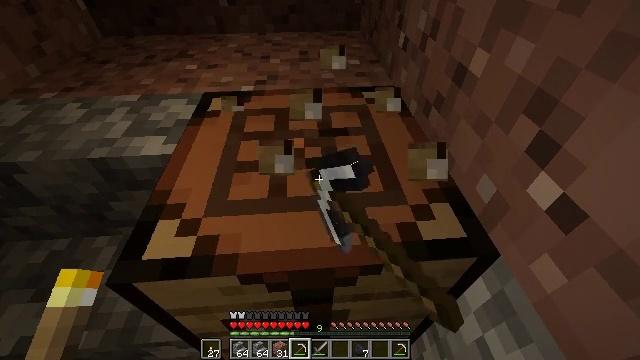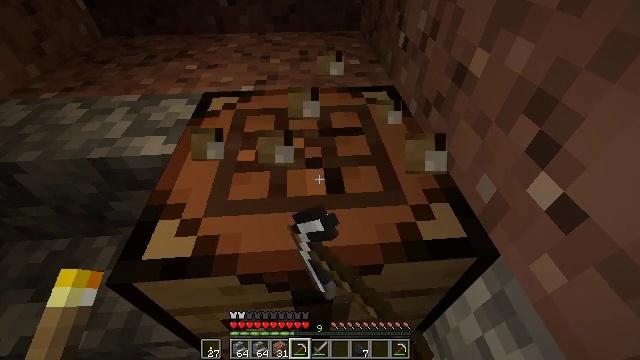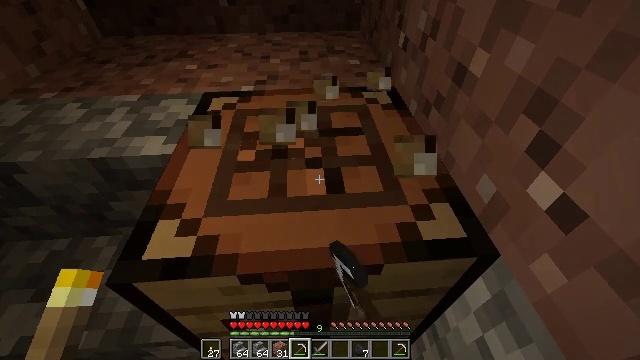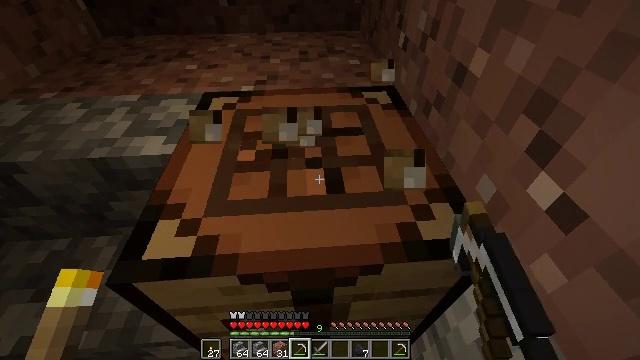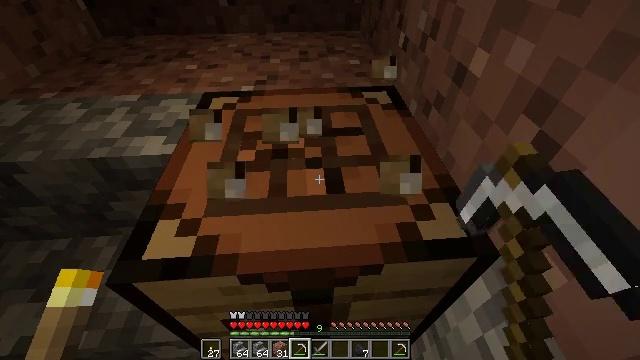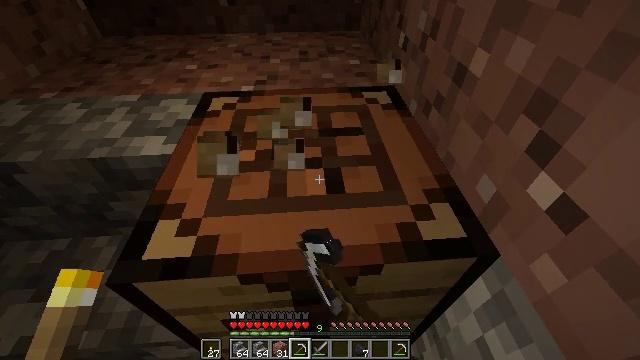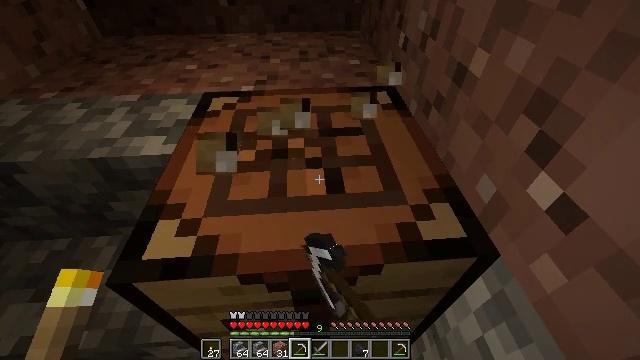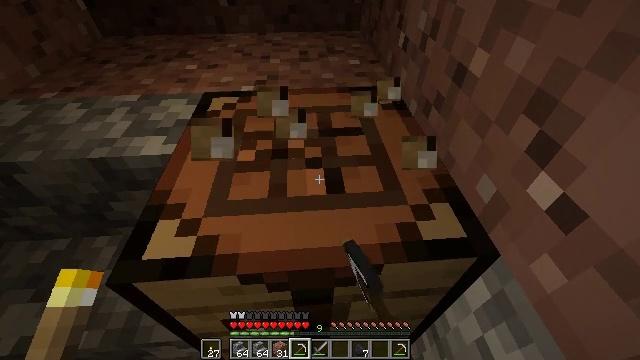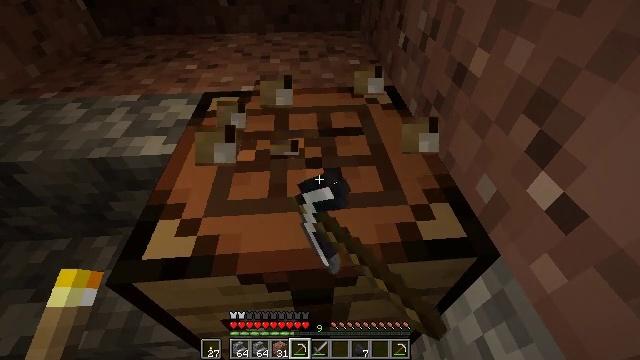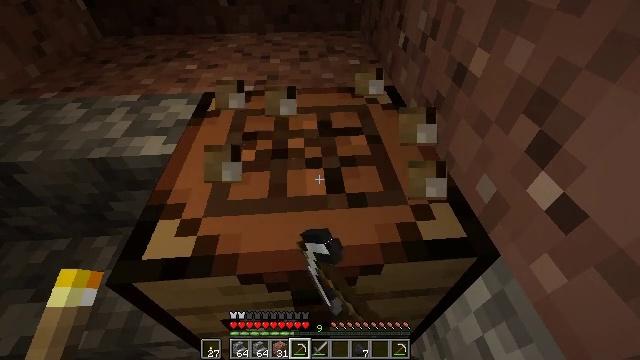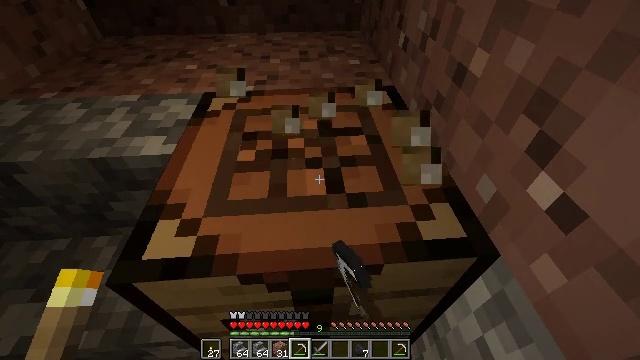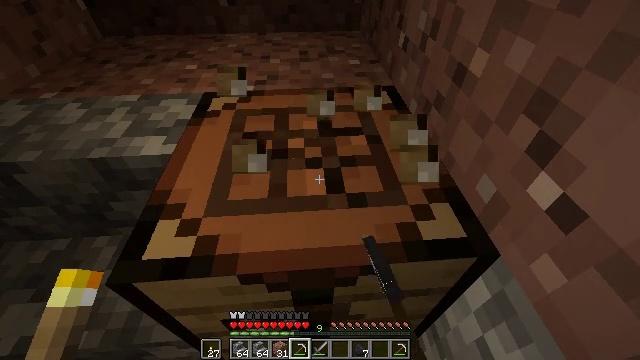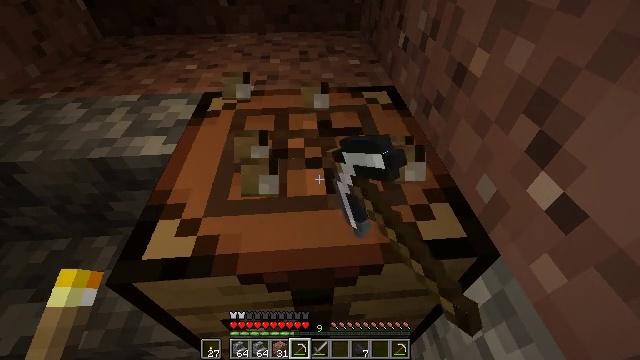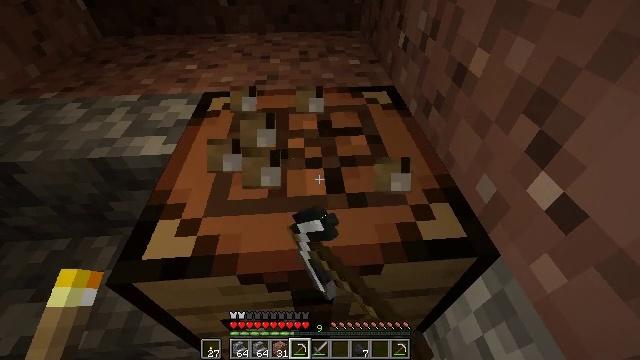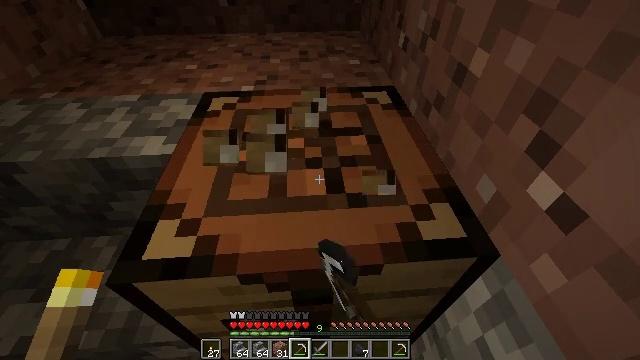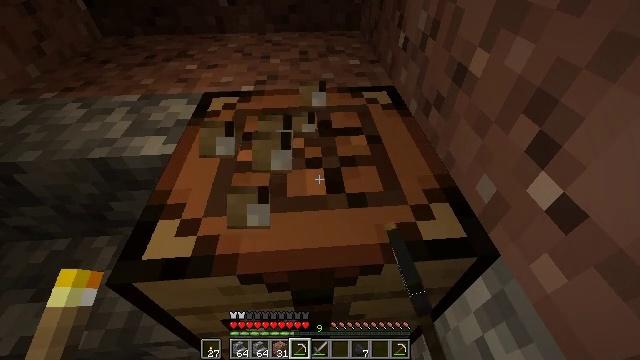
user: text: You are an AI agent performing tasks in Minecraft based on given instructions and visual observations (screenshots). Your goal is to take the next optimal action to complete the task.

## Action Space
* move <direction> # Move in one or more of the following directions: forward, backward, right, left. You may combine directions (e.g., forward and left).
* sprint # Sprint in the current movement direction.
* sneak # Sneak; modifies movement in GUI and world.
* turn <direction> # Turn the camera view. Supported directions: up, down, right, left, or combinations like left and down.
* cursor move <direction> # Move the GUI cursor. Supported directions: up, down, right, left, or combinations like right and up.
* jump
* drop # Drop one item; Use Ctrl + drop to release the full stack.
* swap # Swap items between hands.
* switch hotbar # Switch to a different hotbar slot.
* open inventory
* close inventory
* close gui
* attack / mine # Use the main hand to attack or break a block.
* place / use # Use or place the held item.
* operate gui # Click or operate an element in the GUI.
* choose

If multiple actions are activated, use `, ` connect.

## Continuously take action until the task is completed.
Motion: motion action
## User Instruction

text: Recycle the crafting table.
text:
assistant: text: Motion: attack / mine
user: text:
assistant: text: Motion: attack / mine
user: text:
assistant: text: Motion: attack / mine
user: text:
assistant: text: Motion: attack / mine
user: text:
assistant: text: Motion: attack / mine
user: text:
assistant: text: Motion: attack / mine
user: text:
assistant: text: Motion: attack / mine
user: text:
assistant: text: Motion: attack / mine
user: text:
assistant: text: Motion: attack / mine
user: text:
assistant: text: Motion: attack / mine
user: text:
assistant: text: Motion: attack / mine
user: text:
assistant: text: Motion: attack / mine
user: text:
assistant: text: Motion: attack / mine
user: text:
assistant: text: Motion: attack / mine
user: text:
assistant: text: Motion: attack / mine
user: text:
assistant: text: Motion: attack / mine
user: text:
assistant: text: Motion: attack / mine
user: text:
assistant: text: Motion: attack / mine
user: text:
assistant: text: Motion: attack / mine
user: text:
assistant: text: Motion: attack / mine
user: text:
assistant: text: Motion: attack / mine
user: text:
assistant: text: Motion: attack / mine
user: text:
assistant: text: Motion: attack / mine
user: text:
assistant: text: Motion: attack / mine
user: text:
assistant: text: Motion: attack / mine
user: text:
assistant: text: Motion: attack / mine
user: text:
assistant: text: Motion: attack / mine
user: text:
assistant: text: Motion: attack / mine
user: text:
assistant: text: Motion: attack / mine
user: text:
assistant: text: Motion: attack / mine